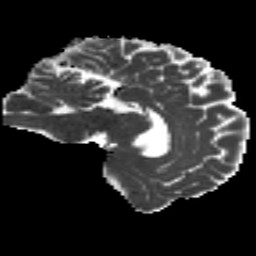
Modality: MD
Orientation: sagittal
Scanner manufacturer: siemens
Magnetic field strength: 3 T
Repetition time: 4.16 s
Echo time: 0.0806 s